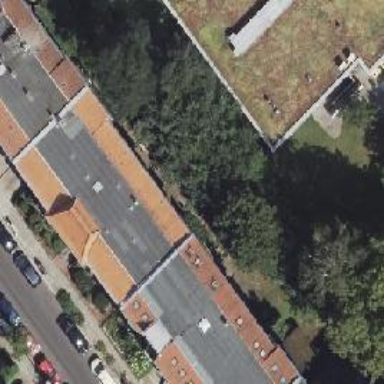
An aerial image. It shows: Apartment building with quadruple saltbox roof shape.